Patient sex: M
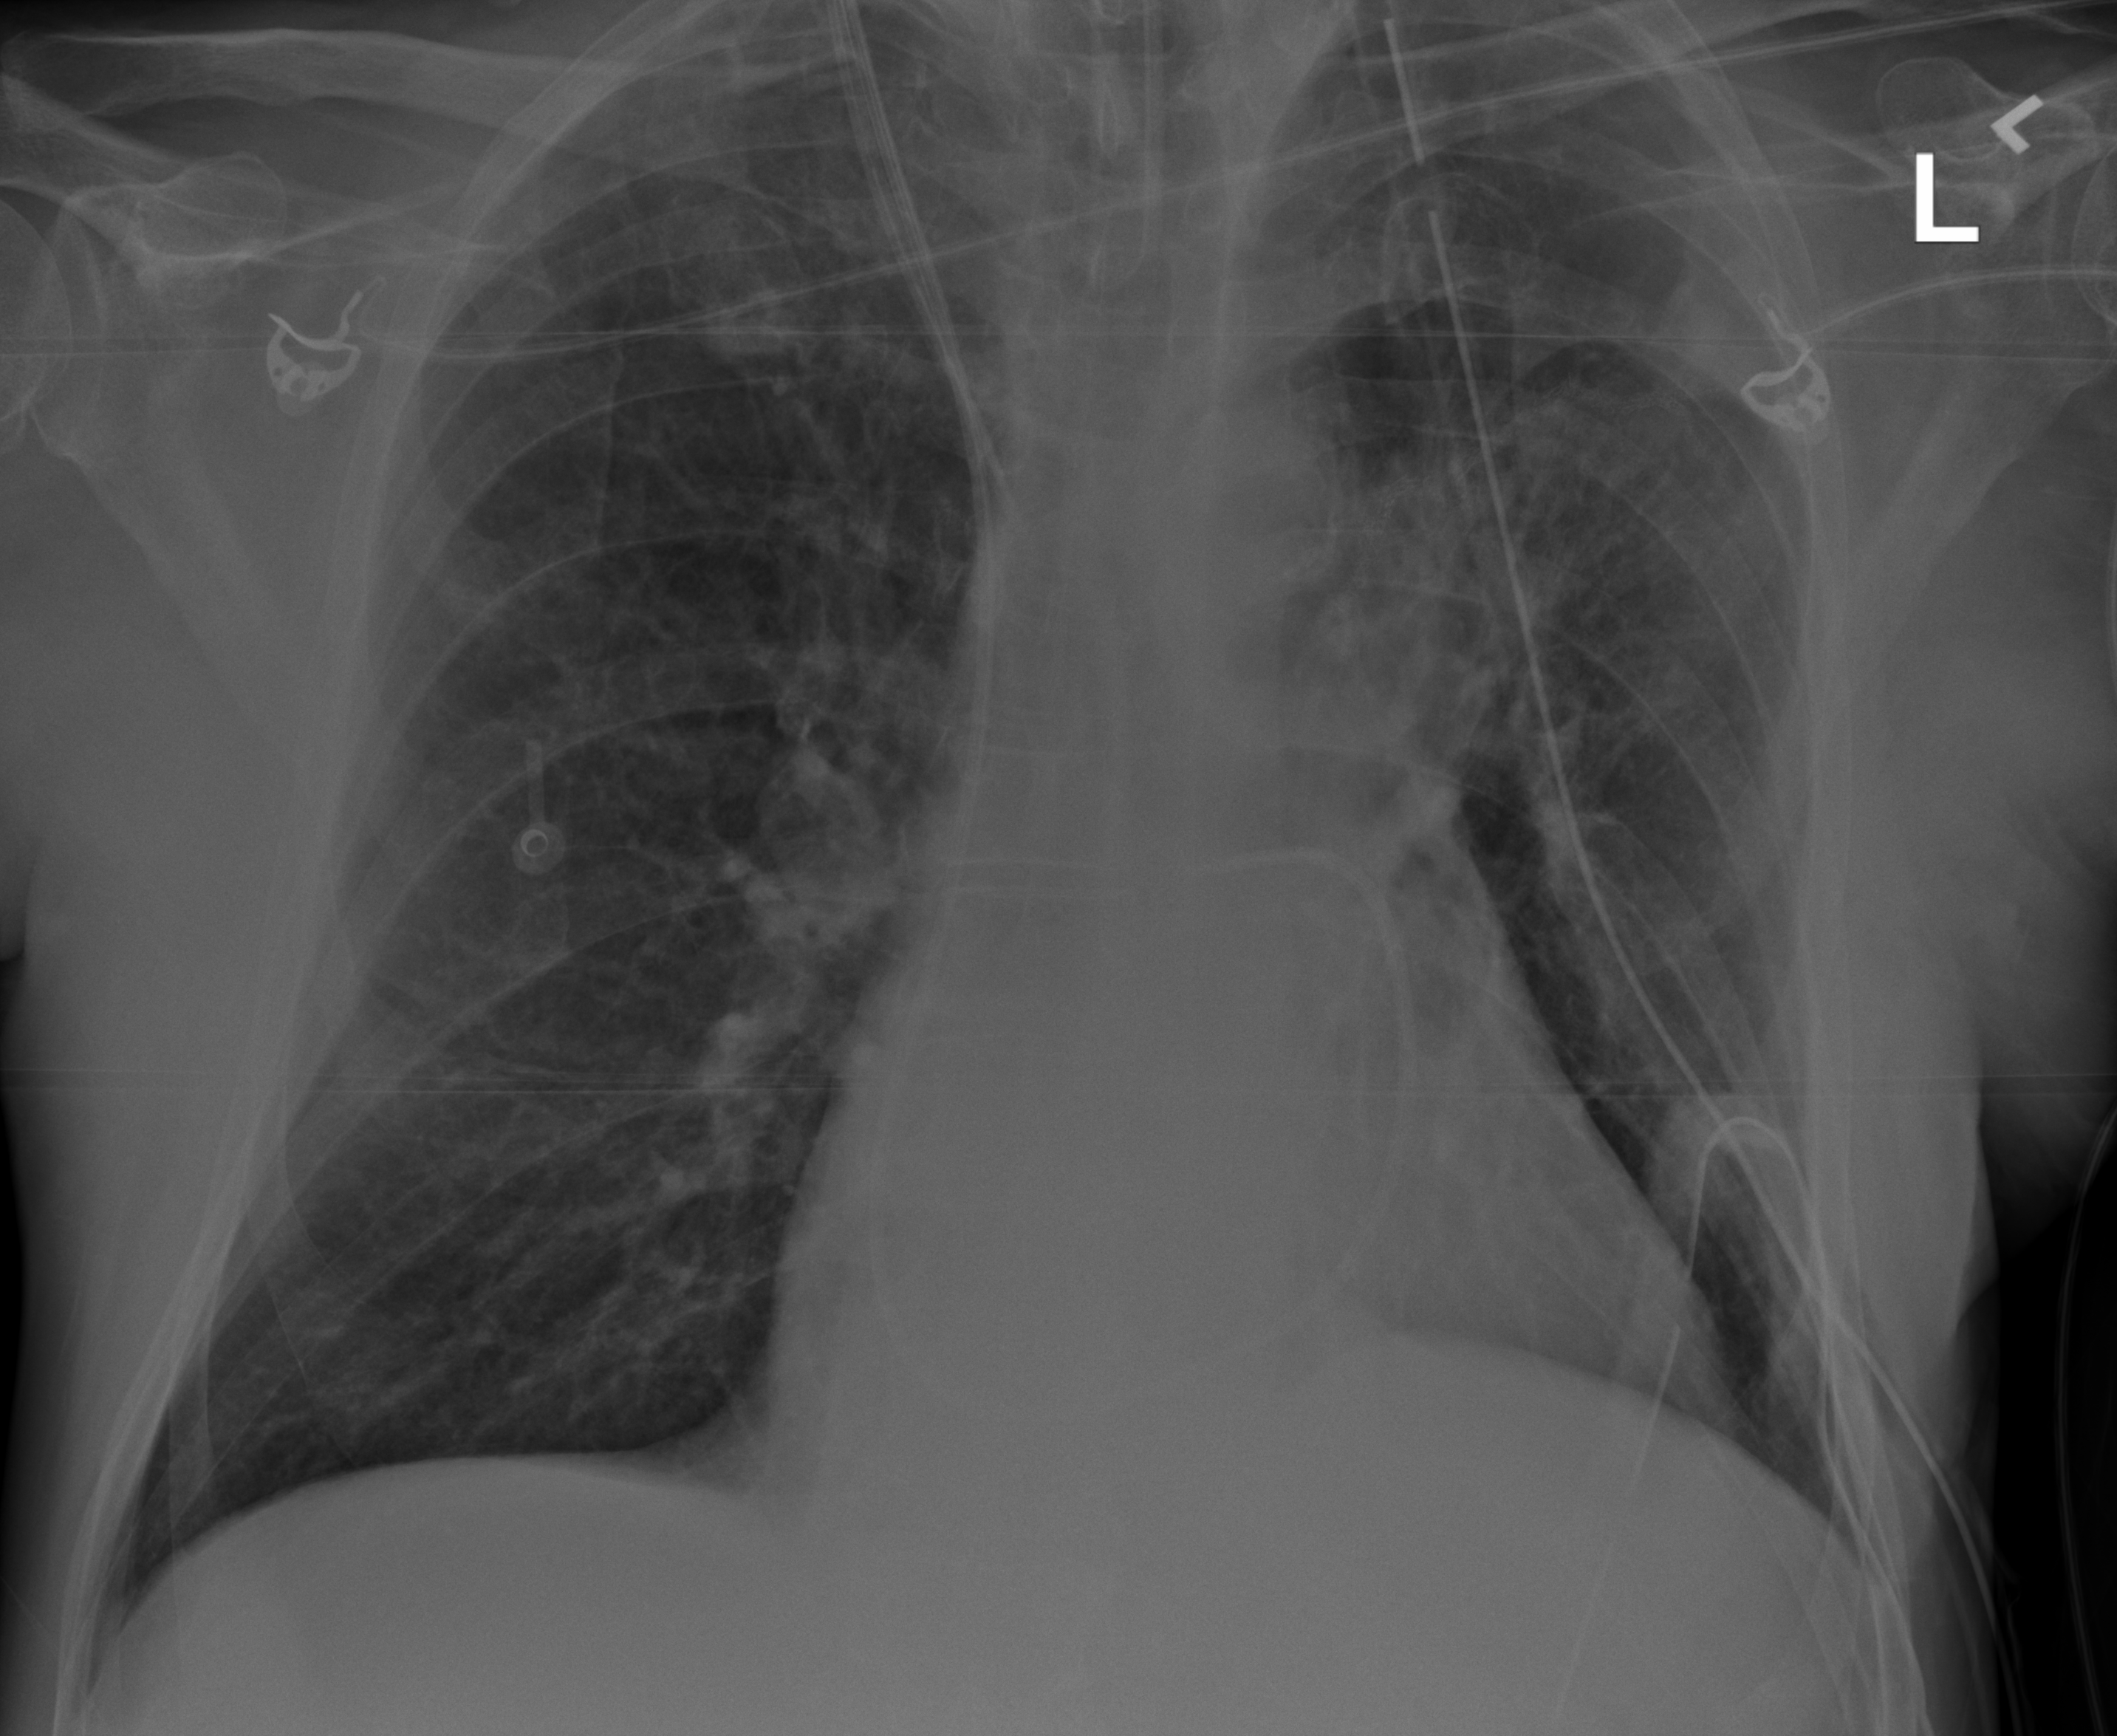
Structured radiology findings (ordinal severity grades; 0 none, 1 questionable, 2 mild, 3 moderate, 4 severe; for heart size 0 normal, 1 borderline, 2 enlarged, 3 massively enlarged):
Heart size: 1
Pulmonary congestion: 2
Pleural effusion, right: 0
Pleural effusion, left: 0
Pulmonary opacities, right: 1
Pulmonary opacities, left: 2
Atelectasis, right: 2
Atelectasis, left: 2